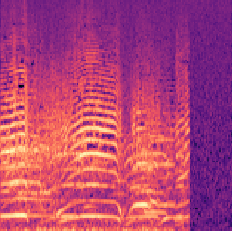
Sound class: Cow